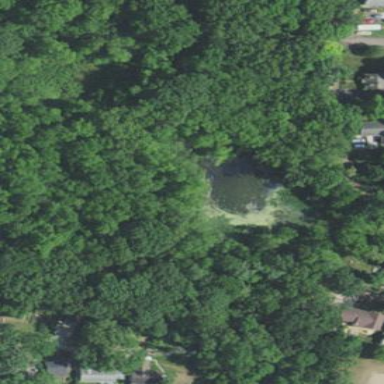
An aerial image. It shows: Pond surrounded by natural water.